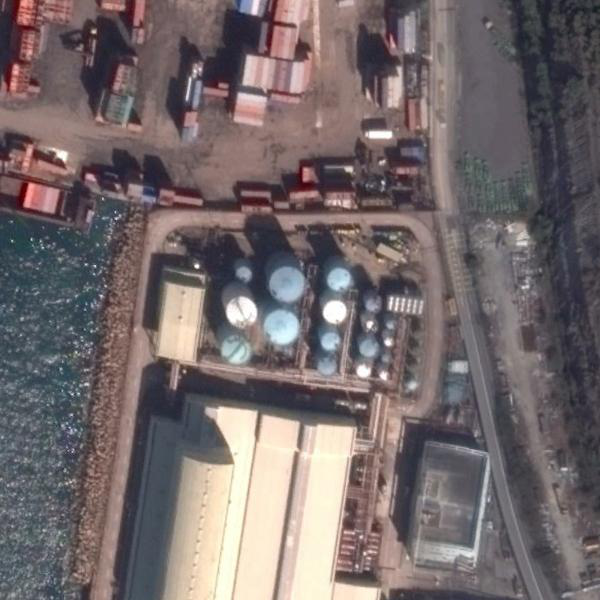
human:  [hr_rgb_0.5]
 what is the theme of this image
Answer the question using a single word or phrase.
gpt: harbor